Modality: CBCT
Slice 61 of 169
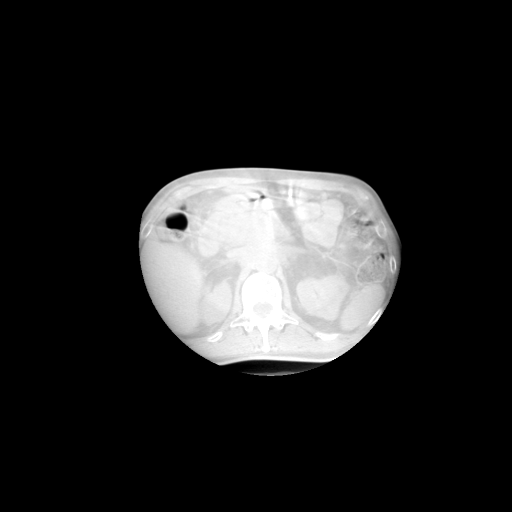